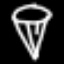
Label: diamond